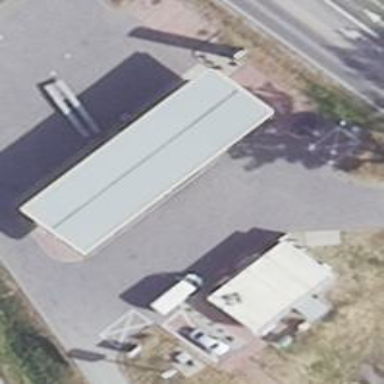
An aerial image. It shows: Fuel station.